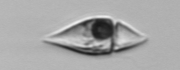
Label: Amphidinium